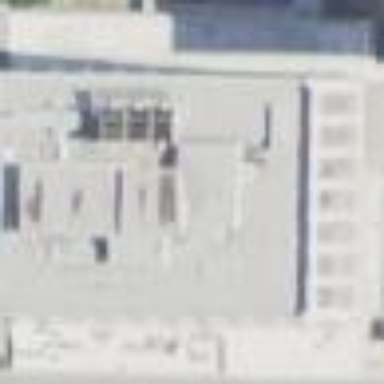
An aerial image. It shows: Commercial building.